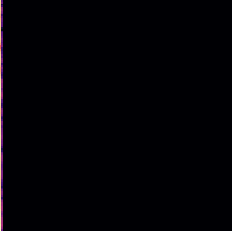
Sound class: Helicopter